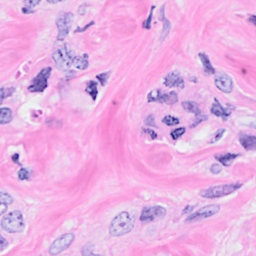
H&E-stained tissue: Breast